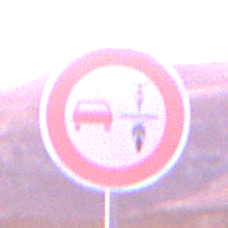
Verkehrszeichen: VerbotUeberholenEinspurigeFahrzeuge
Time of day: Dawn
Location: Outdoor (Nature)
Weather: PartlyCloudy
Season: NotSpecified
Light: Natural